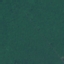
Land use / land cover class: Forest